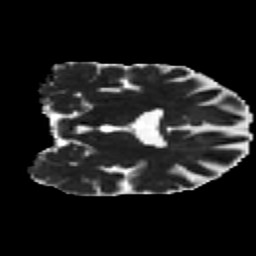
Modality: MD
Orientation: coronal
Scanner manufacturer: ge
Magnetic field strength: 3 T
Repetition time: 8.8 s
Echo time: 0.085 s